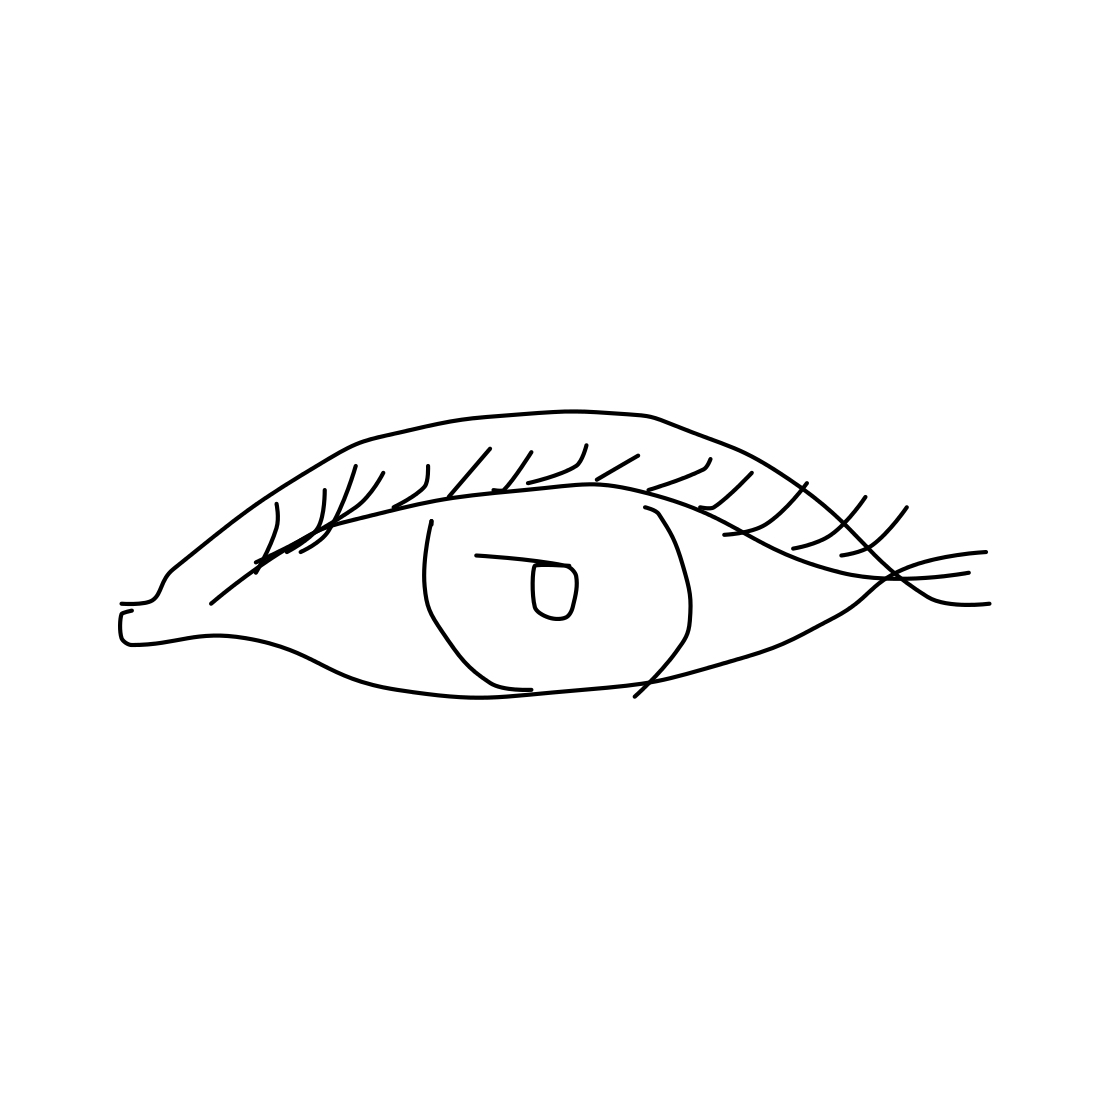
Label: eye